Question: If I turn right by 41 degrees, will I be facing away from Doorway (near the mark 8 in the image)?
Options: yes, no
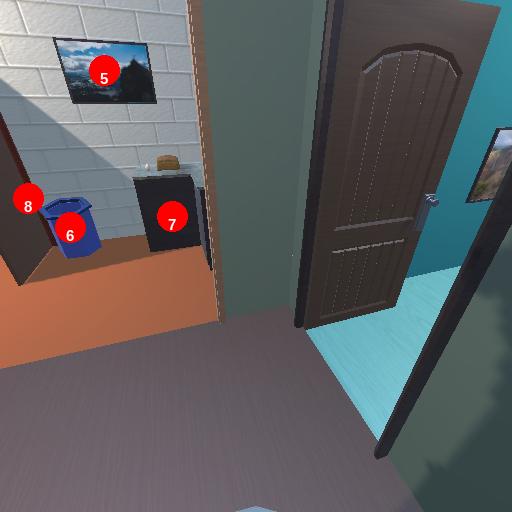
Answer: yes